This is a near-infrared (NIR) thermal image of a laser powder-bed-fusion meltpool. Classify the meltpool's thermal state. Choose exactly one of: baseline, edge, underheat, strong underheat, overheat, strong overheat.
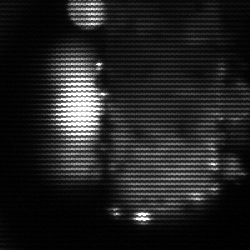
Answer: strong underheat